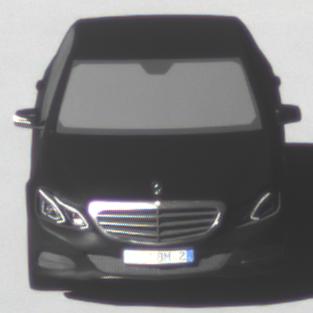
Make: Mercedes-Benz
Model: E 200
Detailed model: E-Class (212) Limousine
Model produced from: 2013/04
Model produced until: 2015/10
Doors: 4
Color: black
Road condition: dry road
Daytime: midday
Contrast: high contrast